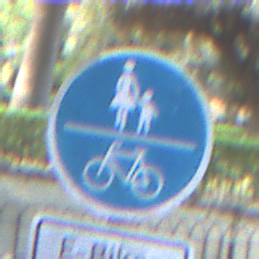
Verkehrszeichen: GemeinsamerGehUndRadweg
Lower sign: BesondereFahrzeugeUndTransportgueter13
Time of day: MorningAfternoon
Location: Outdoor (Suburban)
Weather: PartlyCloudy
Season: NotSpecified
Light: Natural